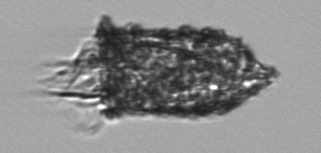
Label: Tintinnopsis